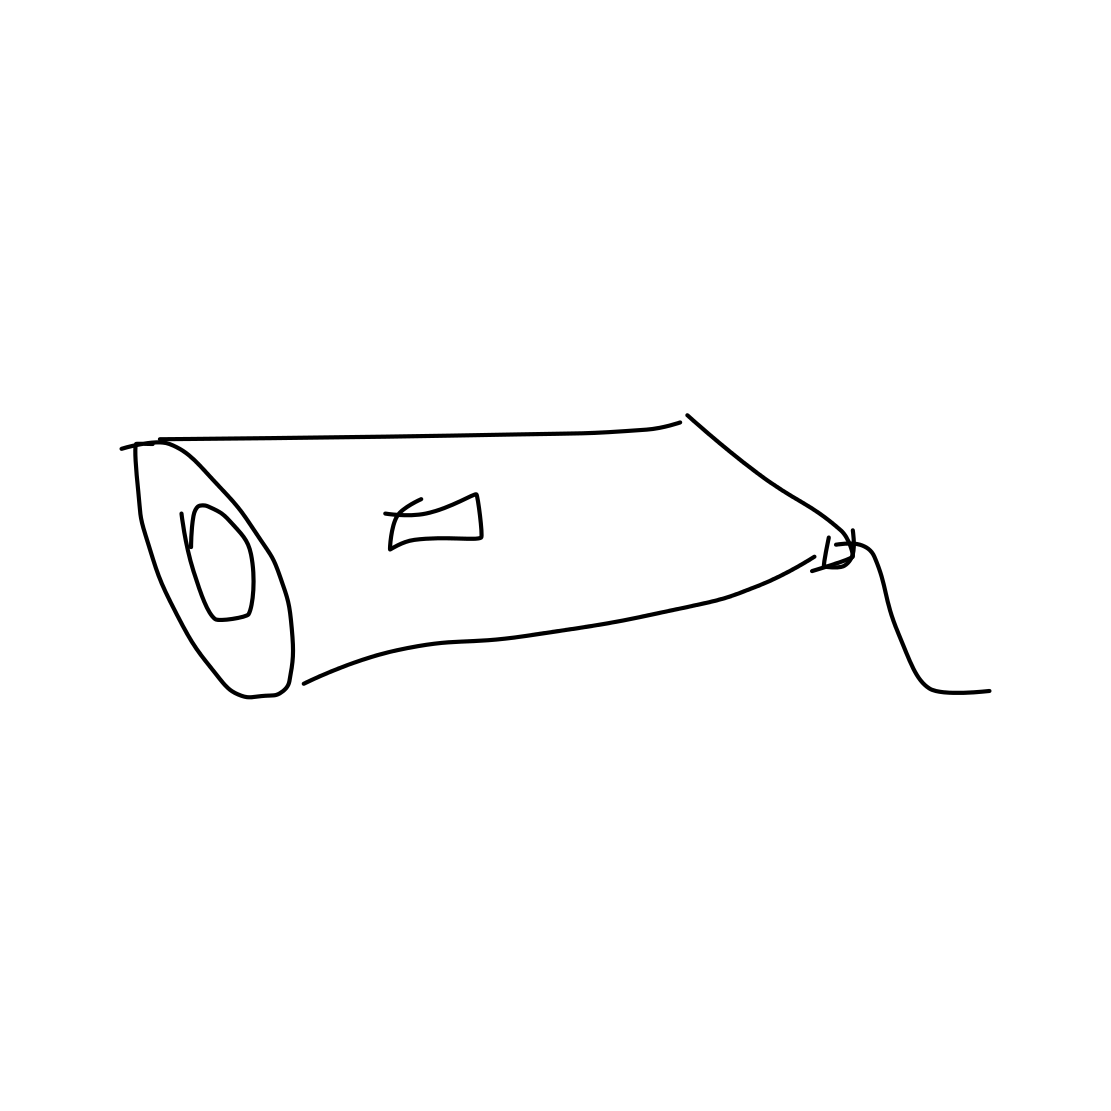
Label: flashlight